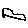
Label: car